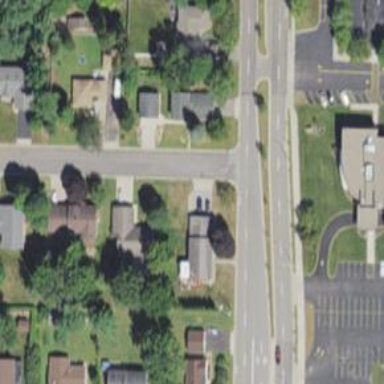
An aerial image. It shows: Road with stop sign.